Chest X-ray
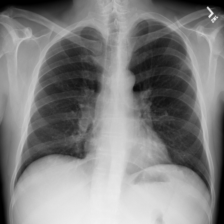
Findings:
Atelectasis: negative
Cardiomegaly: negative
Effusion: negative
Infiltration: negative
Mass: negative
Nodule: negative
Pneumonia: negative
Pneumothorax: negative
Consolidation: negative
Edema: negative
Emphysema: negative
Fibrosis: negative
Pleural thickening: negative
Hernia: negative